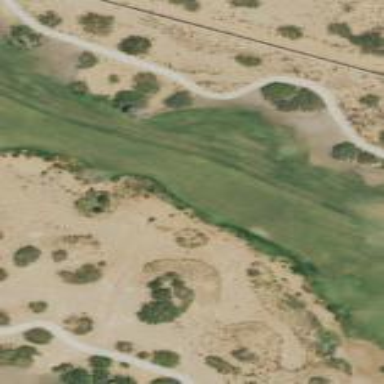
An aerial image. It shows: Golf bunker filled with sandy terrain.